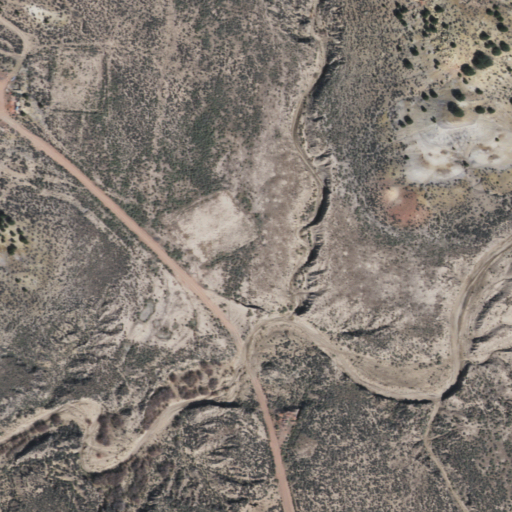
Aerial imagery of valley in Arizona named White Neck Valley containing shrub, grassland, and open development